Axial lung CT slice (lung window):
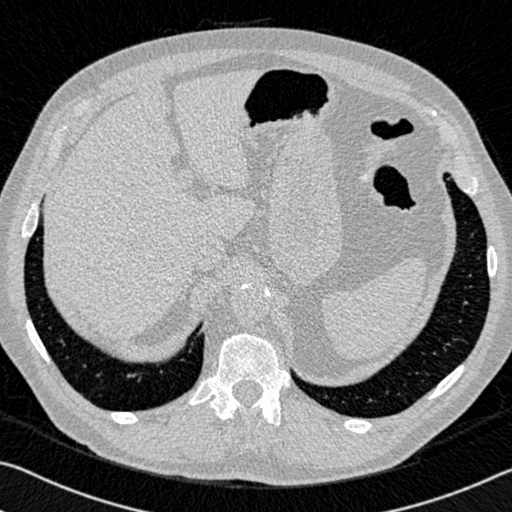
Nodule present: no